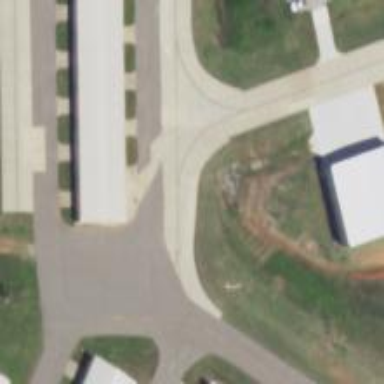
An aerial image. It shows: Image of taxiway at airport.